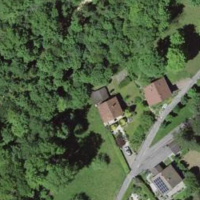
EUNIS habitat code: 41
Species observed at this site:
Adelges abietis
Sciurus vulgaris
Euphorbia myrsinites